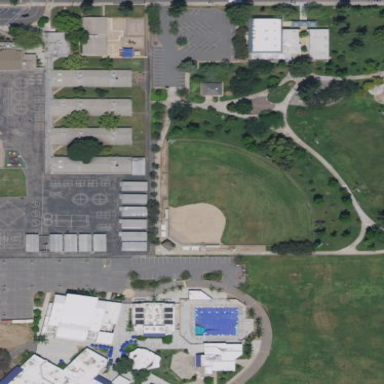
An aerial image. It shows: Baseball pitch for leisure and sports activities.